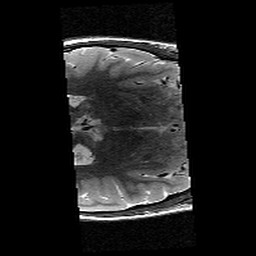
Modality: T2w
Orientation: axial
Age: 12
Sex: female
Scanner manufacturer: siemens
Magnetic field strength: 3 T
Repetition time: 9.23 s
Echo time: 0.067 s